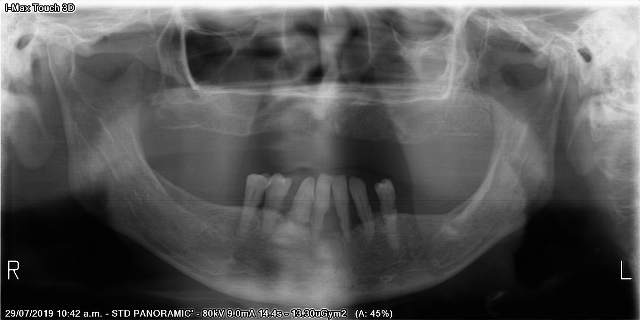
adult